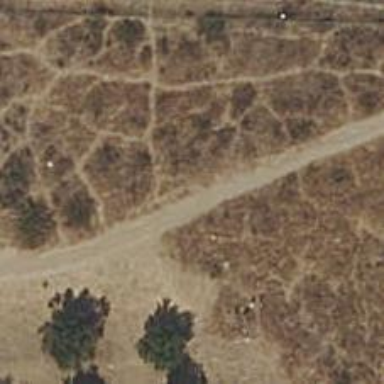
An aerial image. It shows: Dirt path.